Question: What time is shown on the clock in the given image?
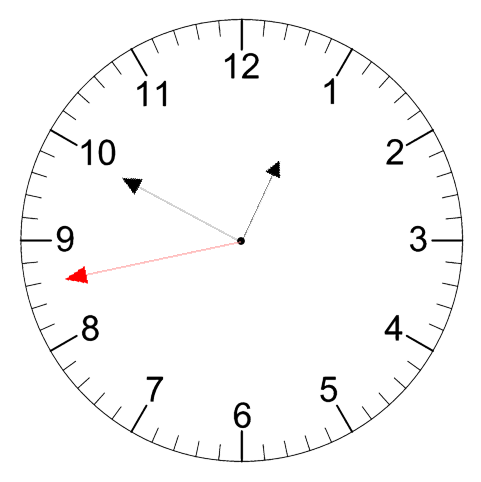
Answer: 12:49:43